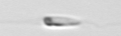
Label: flagellate_morphotype3